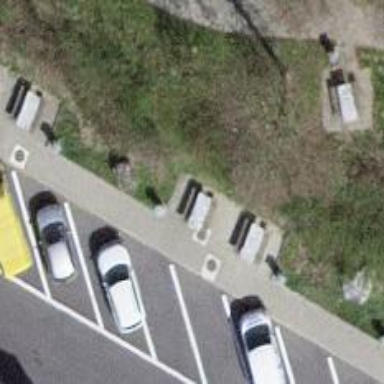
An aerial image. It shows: Picnic table located in leisure land area.